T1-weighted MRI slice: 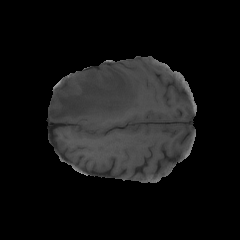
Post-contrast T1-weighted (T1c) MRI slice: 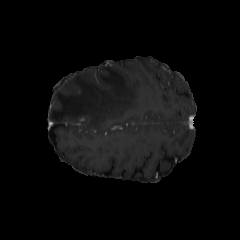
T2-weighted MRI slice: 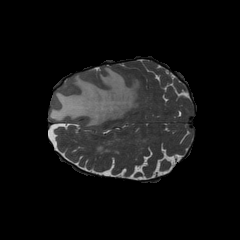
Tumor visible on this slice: yes